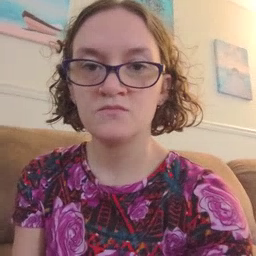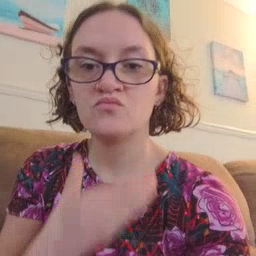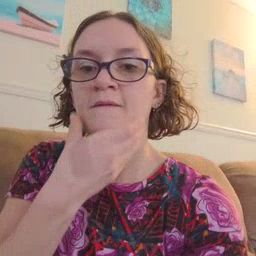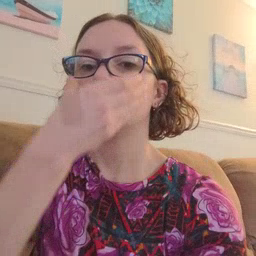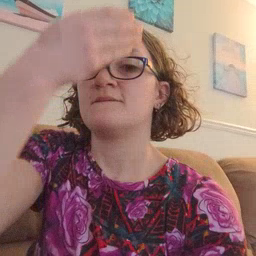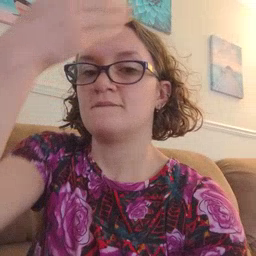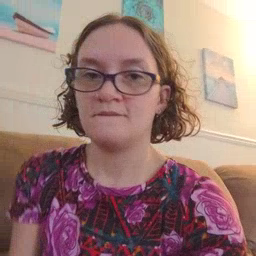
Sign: giraffe